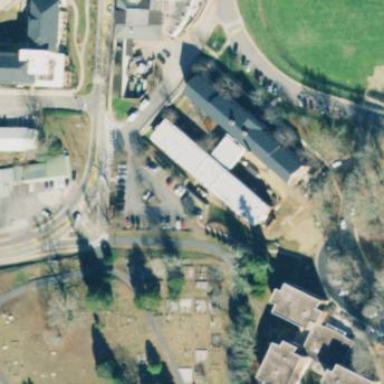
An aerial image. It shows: Gabled roof university building.